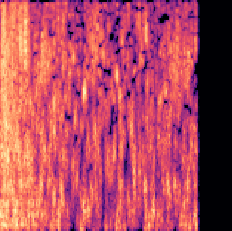
Sound class: Rain